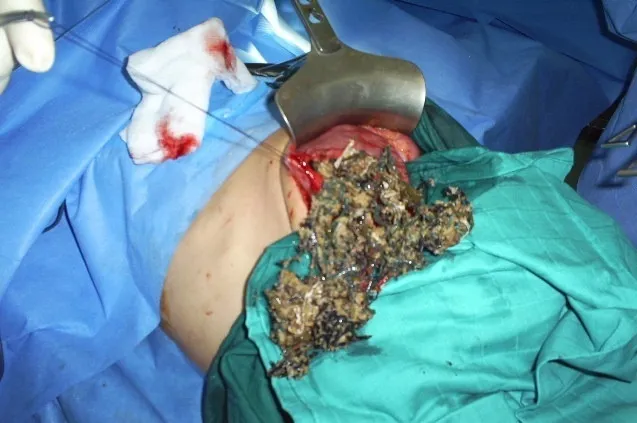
Photograph shows the Plastic bezoar visible through the gastrotomy.
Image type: medical_photograph (other_medical_photograph)